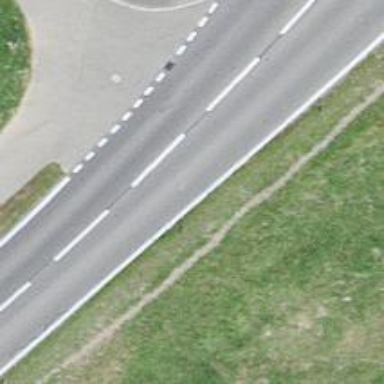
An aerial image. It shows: Secondary road with asphalt surface.